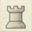
Piece: wR